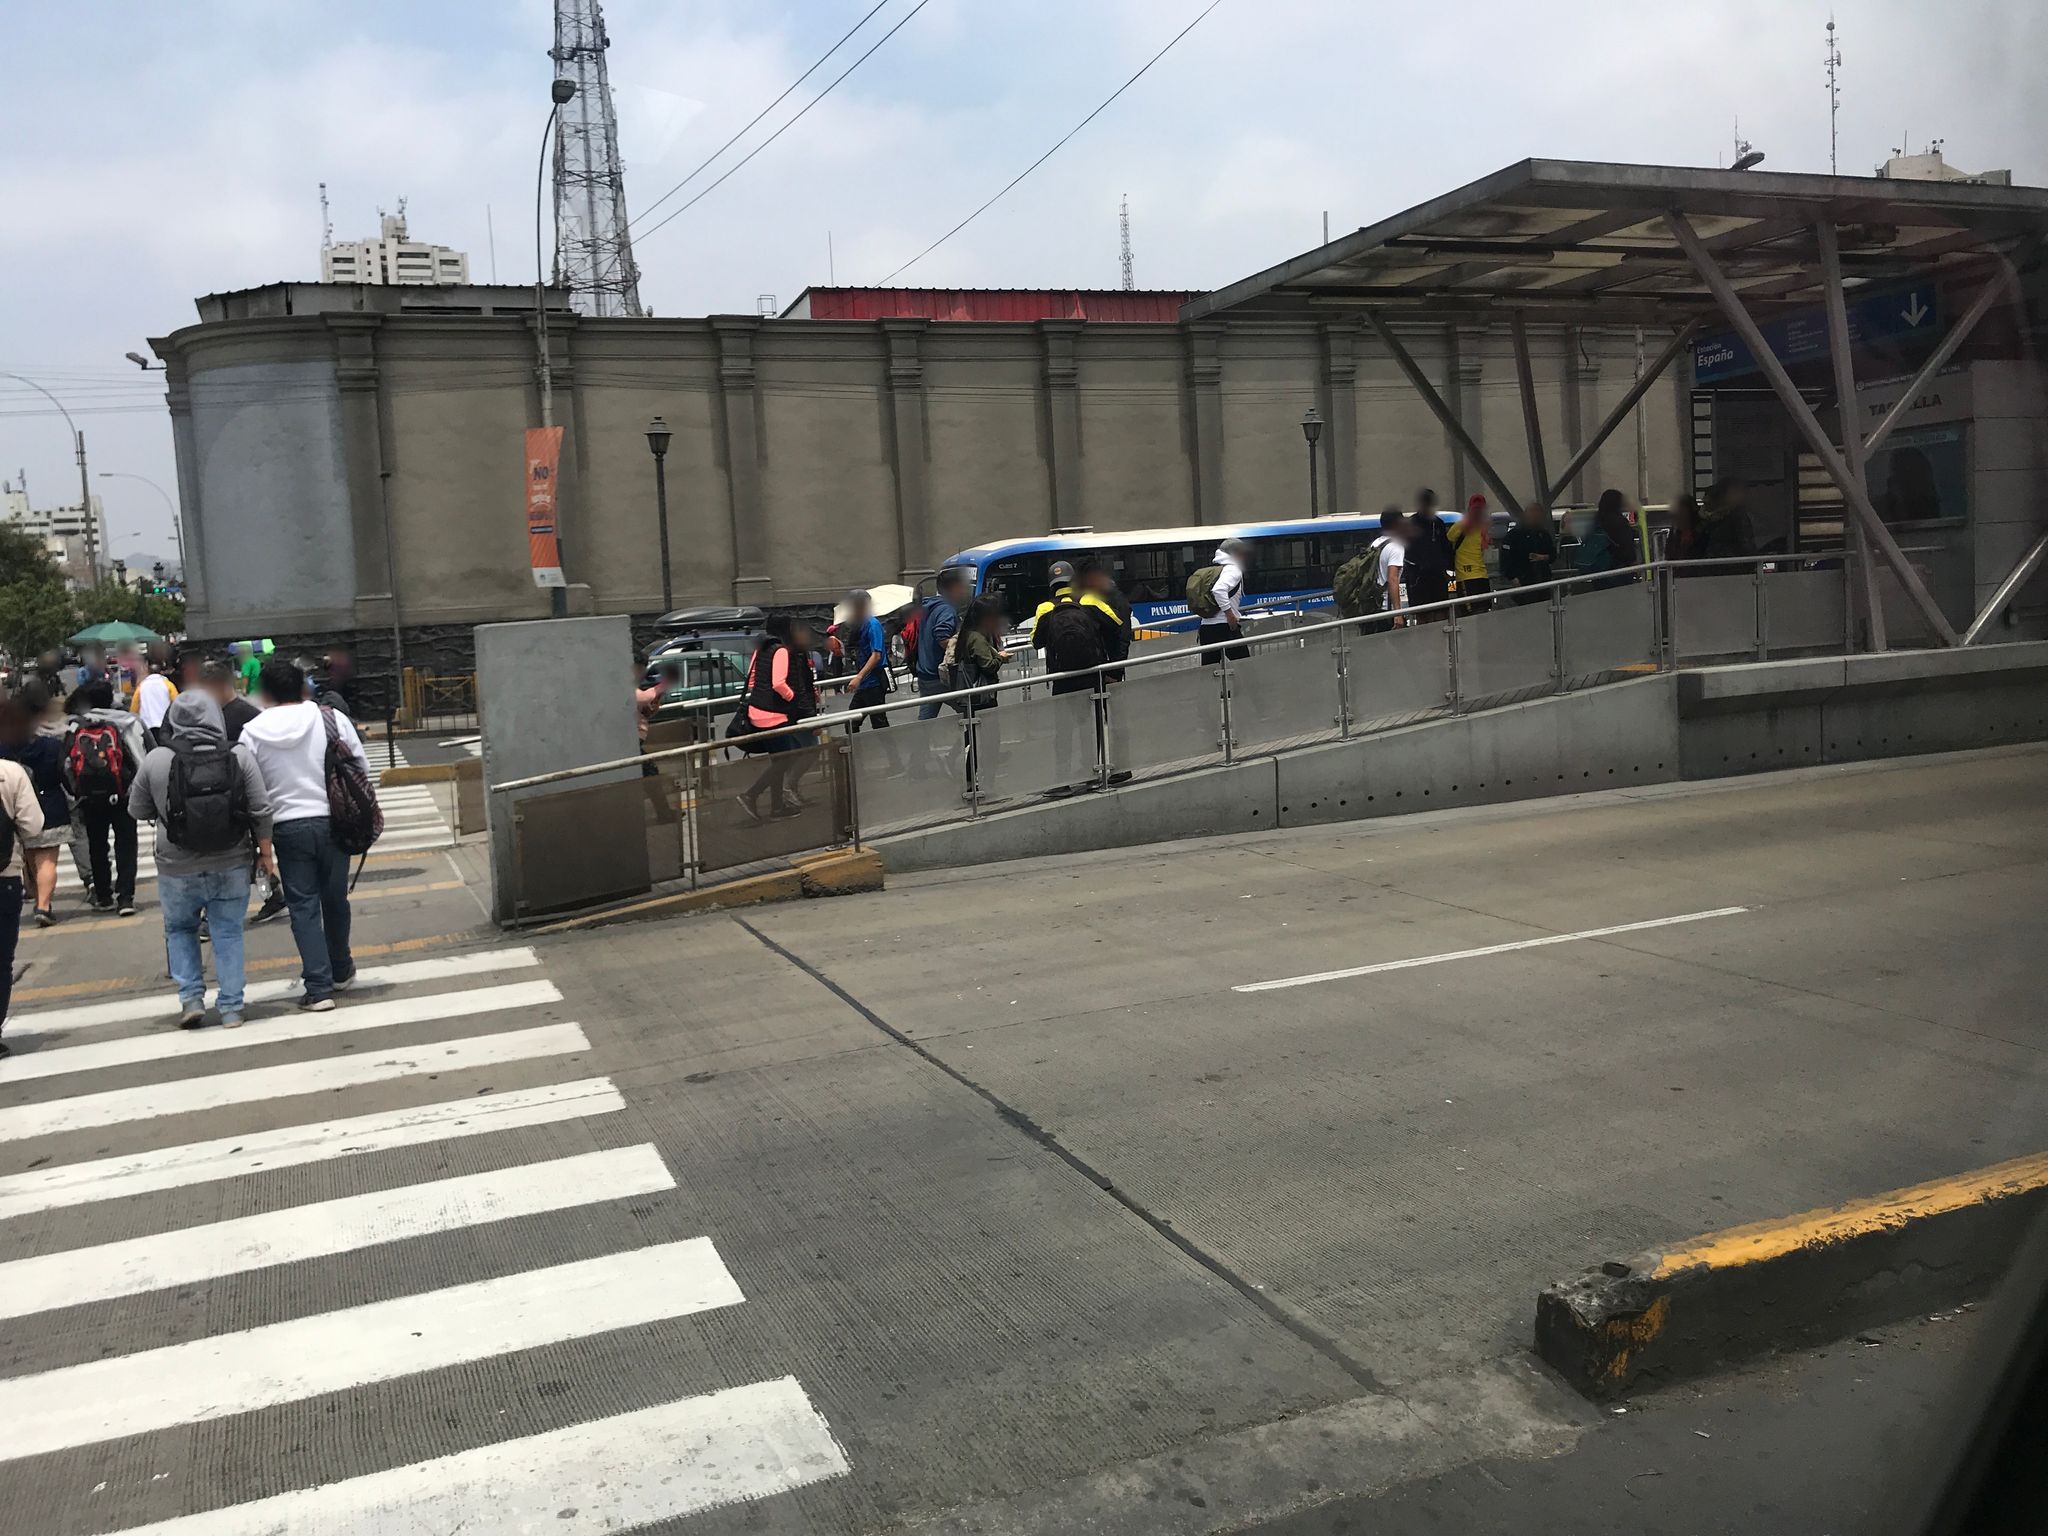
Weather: clear
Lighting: day
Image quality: good
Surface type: driving surface
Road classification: footway, bus_stop
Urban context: urban centre
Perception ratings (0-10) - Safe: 0.97, Lively: 2.57, Beautiful: 1.54, Boring: 4.16, Depressing: 6.02, Wealthy: 2.22